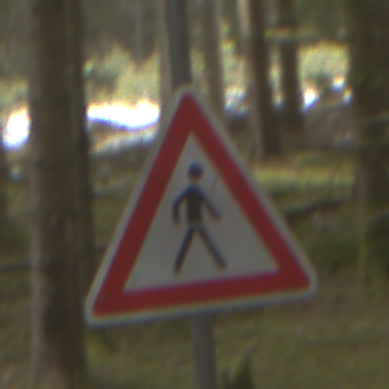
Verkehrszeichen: FussgaengerLinks
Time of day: MorningAfternoon
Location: Outdoor (Nature)
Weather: Overcast
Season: Winter
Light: Natural